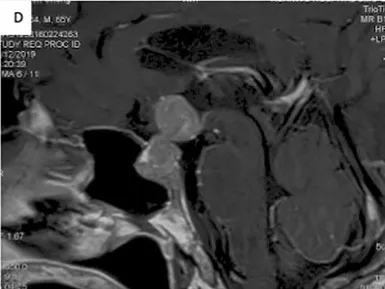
Seller MRI scans showed a sellar lesion with suprasellar extension and compression of the optic chiasm. The mass was uniformly enhanced on MRI after contrast enhancement, and a pituitary adenoma was highly suspected.
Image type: radiology (mri)